Interaction volume radius: 5 \u00c5
Interaction volume height: 35 \u00c5
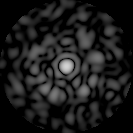
Disorder parameter: 0.8182